Interaction volume radius: 10 \u00c5
Interaction volume height: 25 \u00c5
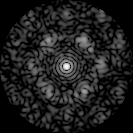
Disorder parameter: 0.7049